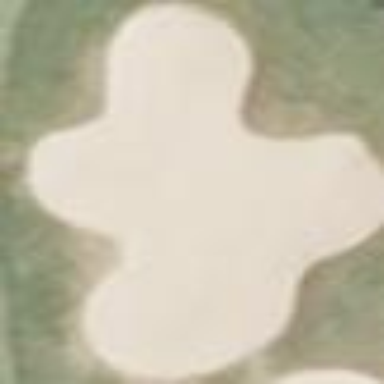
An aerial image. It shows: Golf bunker.